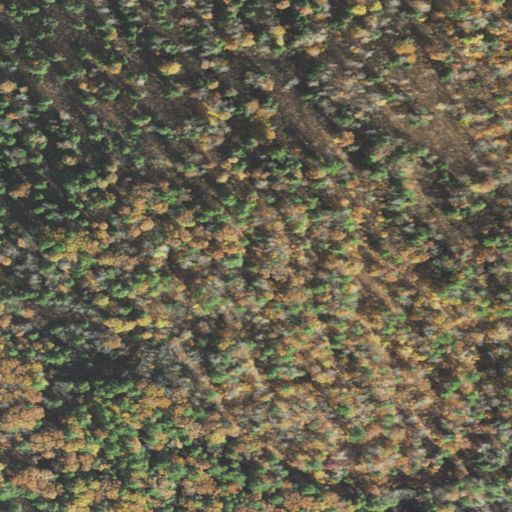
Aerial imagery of mountain in New Hampshire named Cheney Hill containing mixed forest, evergreen forest, deciduous forest, and grassland